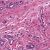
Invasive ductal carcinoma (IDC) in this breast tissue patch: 1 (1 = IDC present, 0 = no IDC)